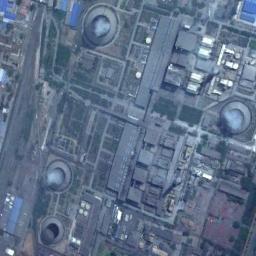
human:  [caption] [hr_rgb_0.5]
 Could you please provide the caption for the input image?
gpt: Many buildings are near the thermal power station .

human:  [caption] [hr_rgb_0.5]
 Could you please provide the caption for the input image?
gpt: In the thermal power station, there are neatly planned plants, Equipment and good greening  There are four cooling towers, Three are steaming, and two chimneys .

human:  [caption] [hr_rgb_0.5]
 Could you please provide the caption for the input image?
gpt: Two thermal power stations are spraying smoke .

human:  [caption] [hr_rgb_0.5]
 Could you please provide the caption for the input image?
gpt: The thermal power station is on the grass next to some buildings with white mist above .

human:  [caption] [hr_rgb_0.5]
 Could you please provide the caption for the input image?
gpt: There are many buildings and some green lawns on the thermal power station .